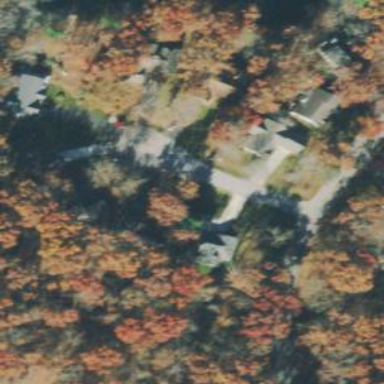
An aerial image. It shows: Driveway.